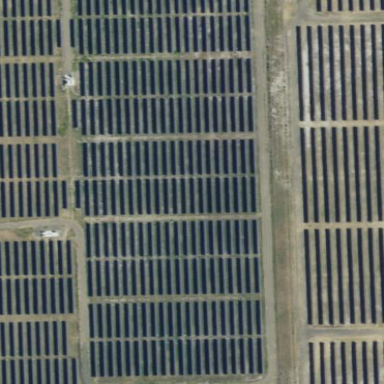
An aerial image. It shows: Solar power plant enclosed by fence. The plant generates electricity using photovoltaic technology.